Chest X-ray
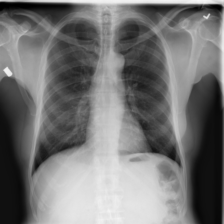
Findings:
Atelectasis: negative
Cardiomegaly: negative
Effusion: negative
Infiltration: negative
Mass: negative
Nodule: negative
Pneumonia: negative
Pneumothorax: negative
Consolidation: negative
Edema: negative
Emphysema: negative
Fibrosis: negative
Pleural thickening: negative
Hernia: negative